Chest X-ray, AP view. Patient: 47 years old, sex M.
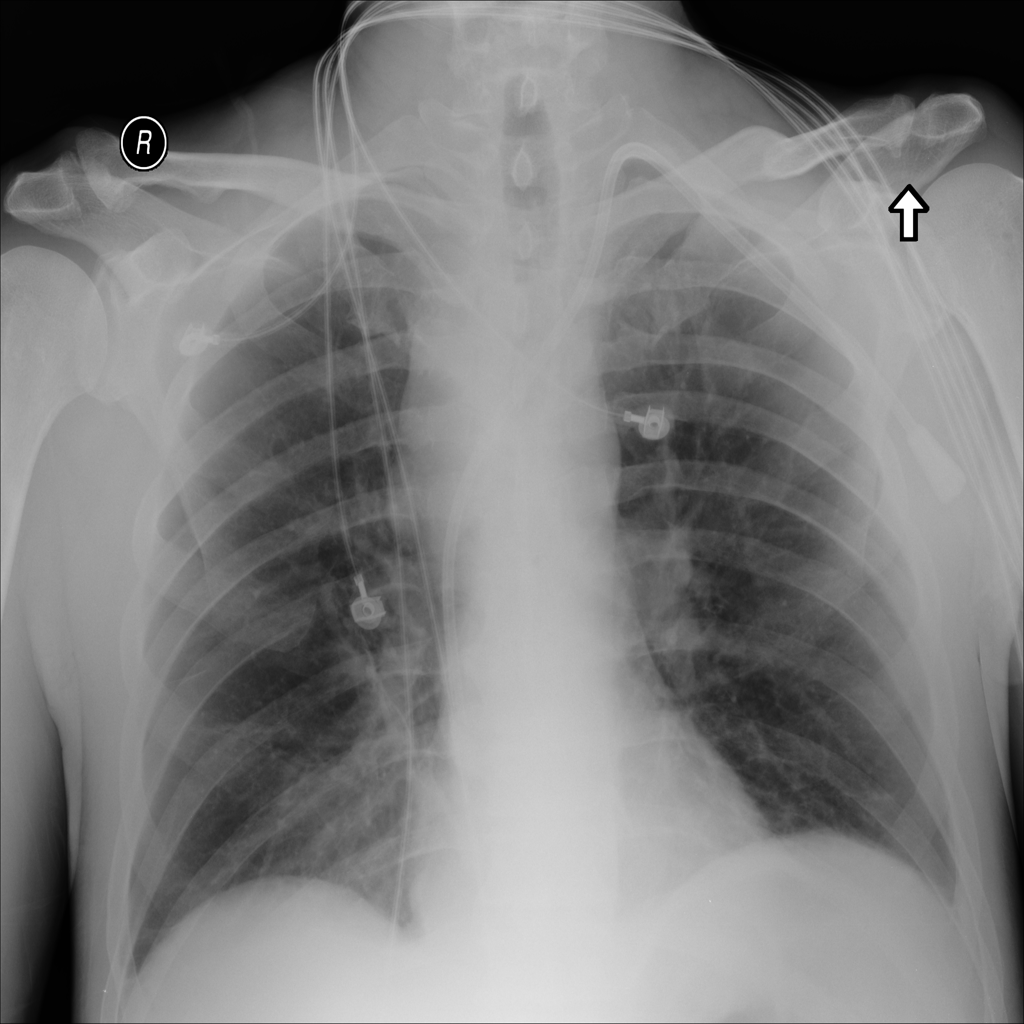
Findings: Mass